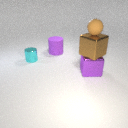
large purple metal cube in front of small cyan metal cylinder